Interaction volume radius: 5 \u00c5
Interaction volume height: 10 \u00c5
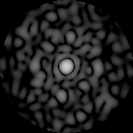
Disorder parameter: 0.8341